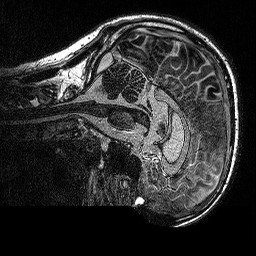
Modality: MP2RAGE
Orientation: sagittal
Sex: male
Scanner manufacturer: siemens
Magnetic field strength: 3 T
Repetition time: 5 s
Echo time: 0.00292 s